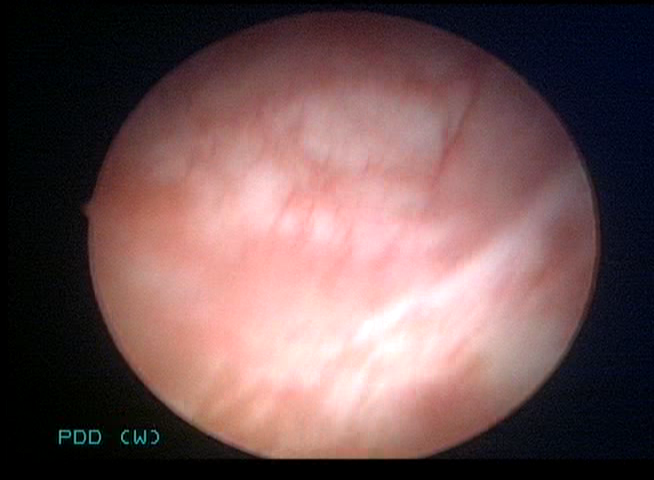
Modality: WLC
Class: Normal mucosa
Bladder cancer association: No